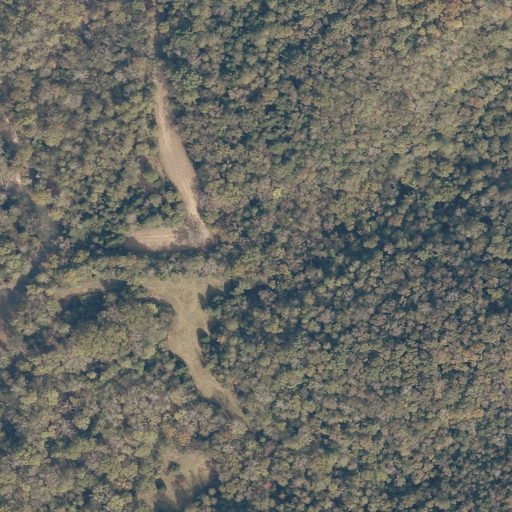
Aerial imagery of valley in Alabama named John Gifford Hollow containing deciduous forest, mixed forest, and evergreen forest